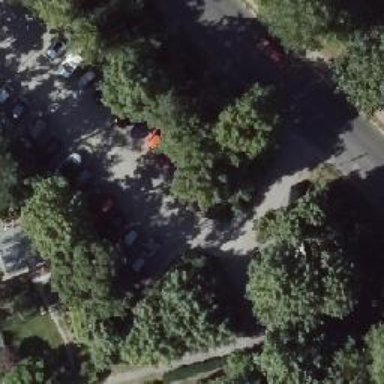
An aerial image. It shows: Road serving as parking aisle.